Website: crate-barrel
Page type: account-dashboard
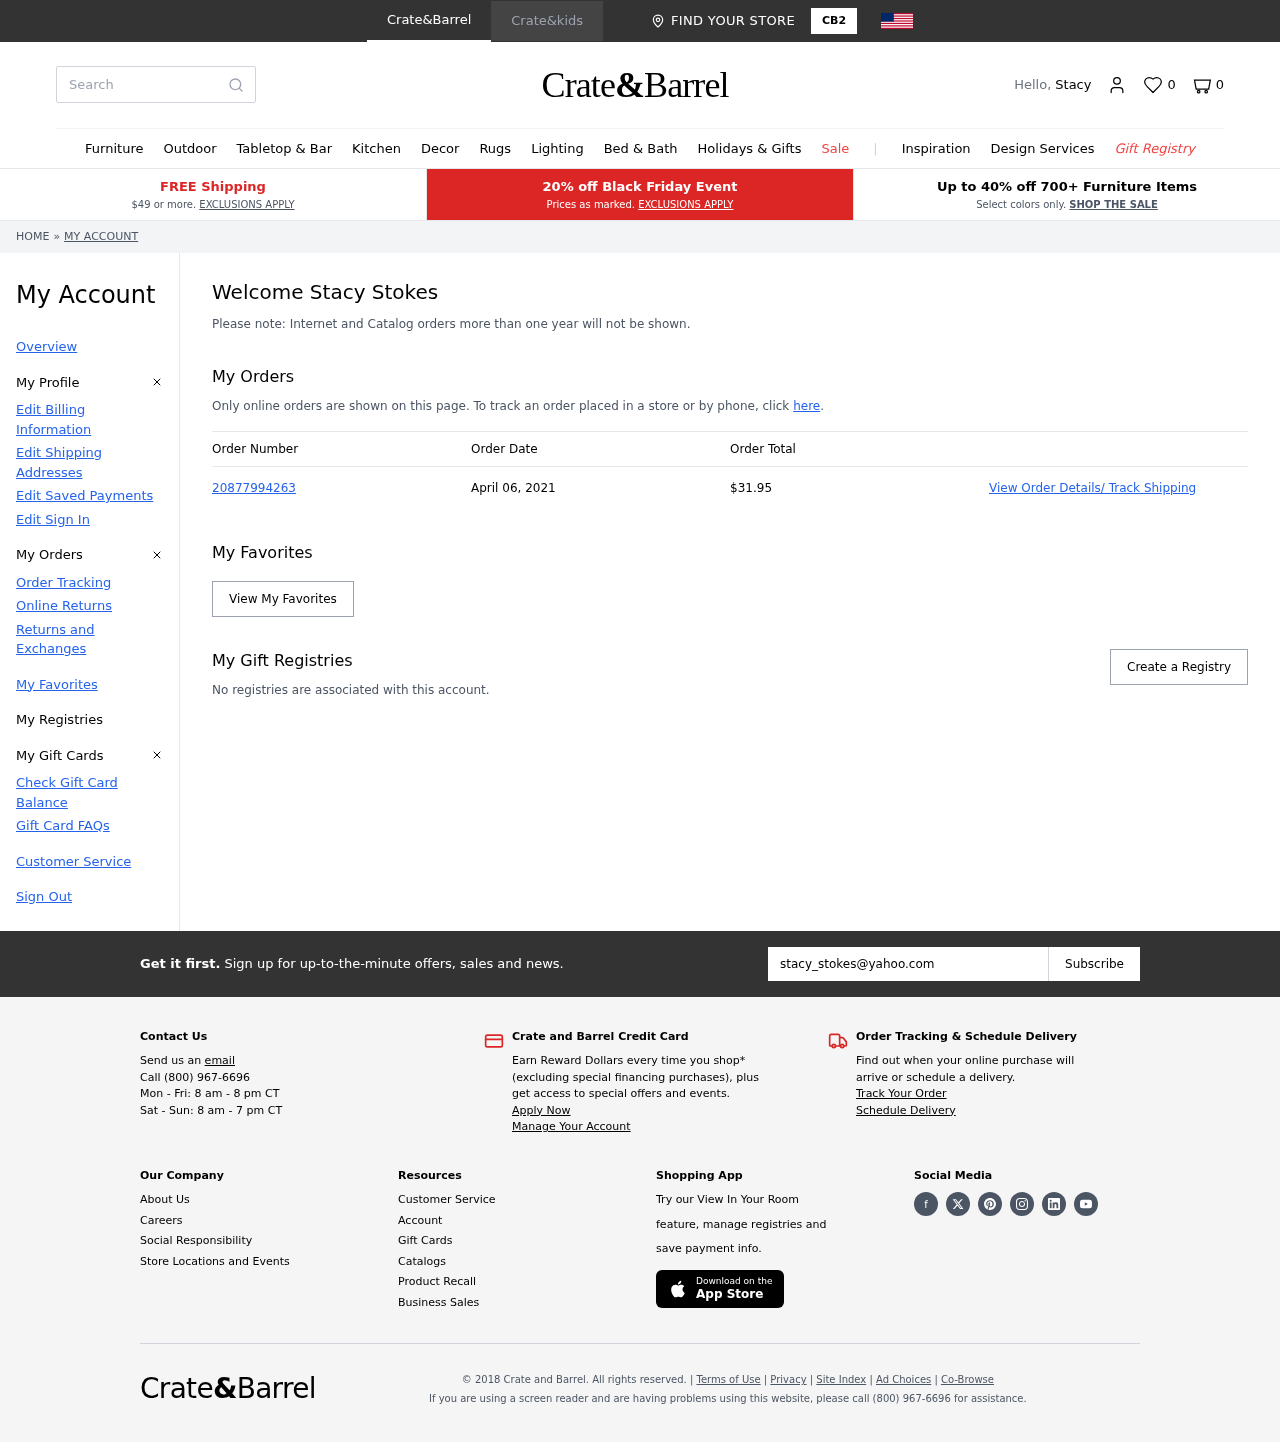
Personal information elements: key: PII_EMAIL
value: stacy_stokes@yahoo.com
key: PII_FIRSTNAME
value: Stacy
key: PII_FULLNAME
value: Stacy Stokes
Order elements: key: ORDER_NUM_ITEMS
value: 0
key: ORDER_NUMBER
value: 20877994263
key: ORDER_DATE
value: April 06, 2021
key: ORDER_TOTAL
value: $31.95
Search elements: key: HEADER_SEARCH
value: Search
Other elements: key: FAVORITES_COUNT
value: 0